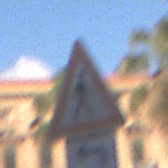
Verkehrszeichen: FussgaengerLinks
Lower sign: RichtungsangabeDurchPfeile2
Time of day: SunriseSunset
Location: Outdoor (Urban)
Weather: PartlyCloudy
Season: NotSpecified
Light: Natural